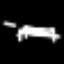
Label: bed